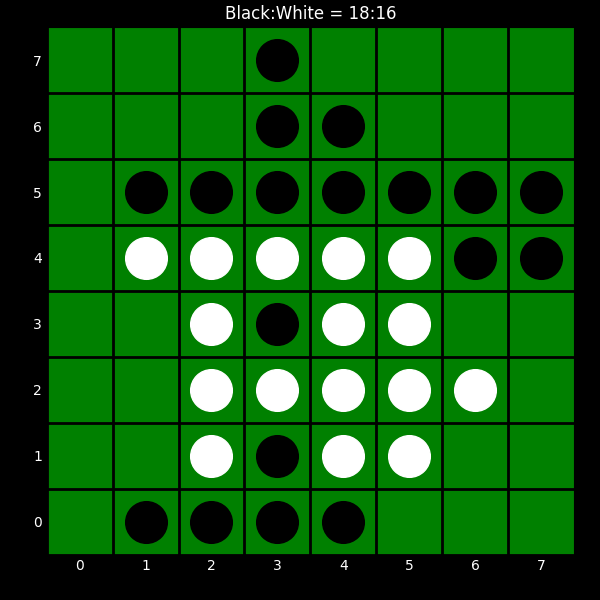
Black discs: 18
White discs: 16